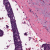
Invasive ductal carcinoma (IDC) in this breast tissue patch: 0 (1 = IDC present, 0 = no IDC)